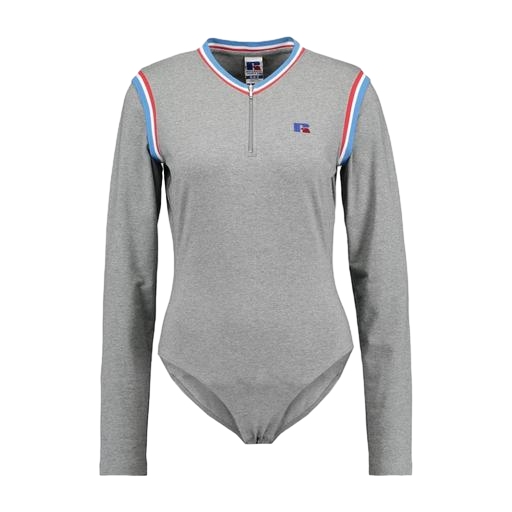
half-zip tee, sport shirt, ls jersey tee, white background